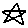
Label: star